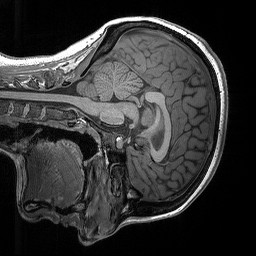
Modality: T1w
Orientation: sagittal
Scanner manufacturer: siemens
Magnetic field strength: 3 T
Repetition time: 2.3 s
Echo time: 0.00298 s